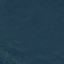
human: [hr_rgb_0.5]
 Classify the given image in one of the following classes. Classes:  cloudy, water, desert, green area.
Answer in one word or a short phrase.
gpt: green area